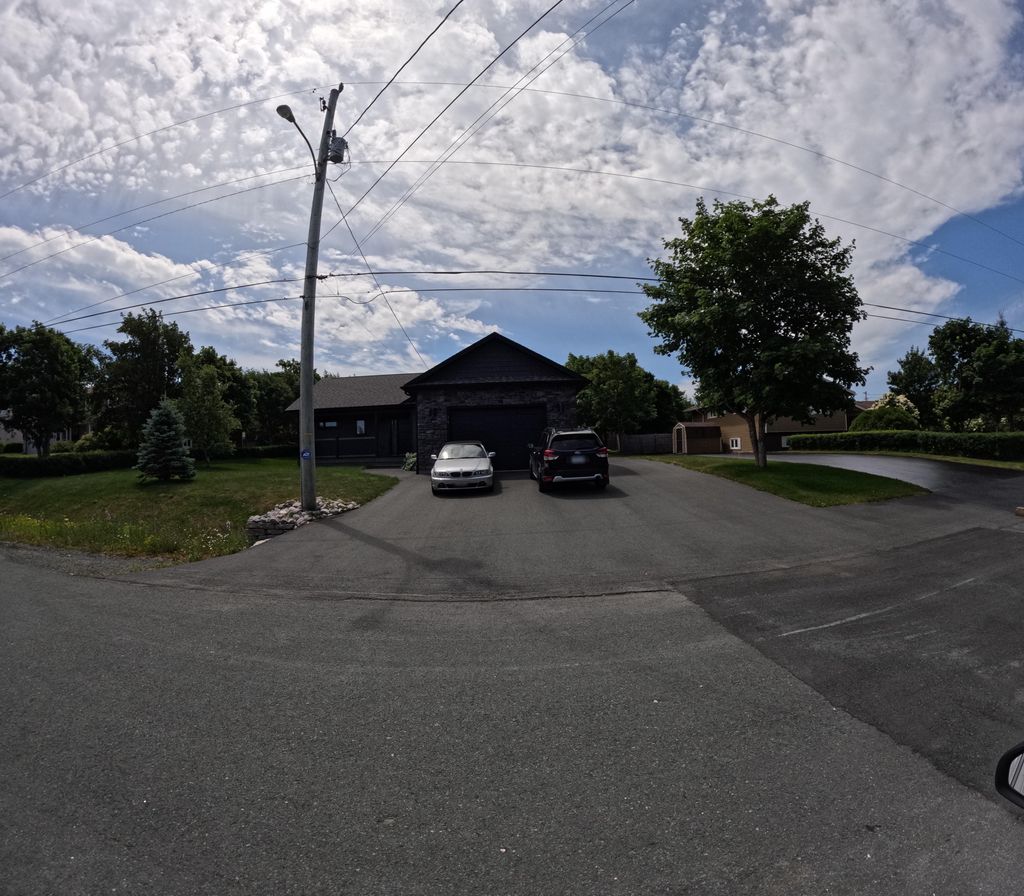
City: st_johns